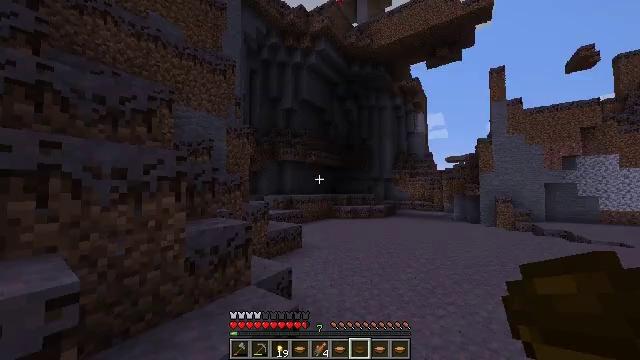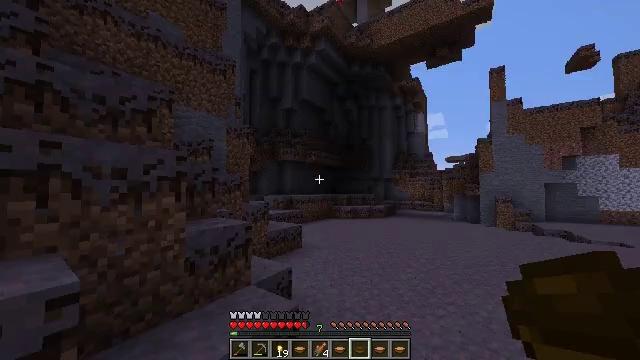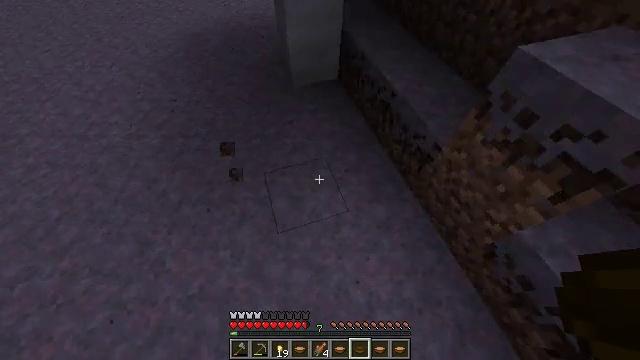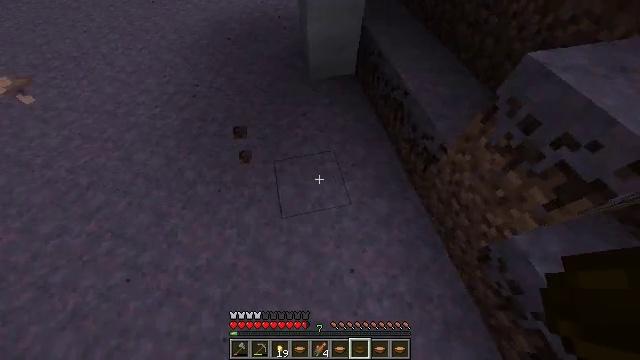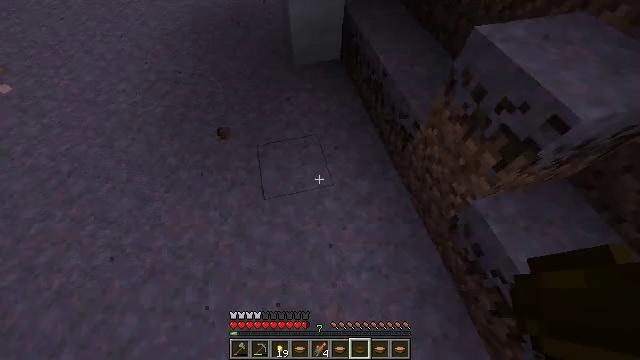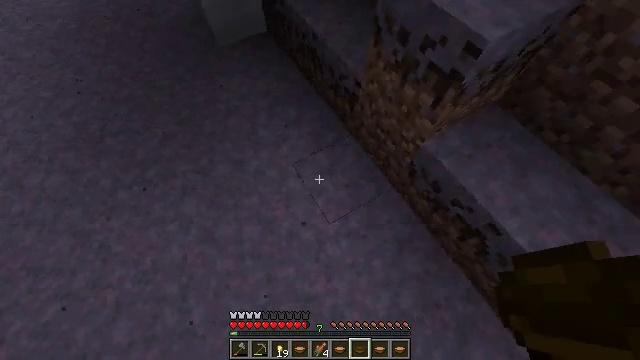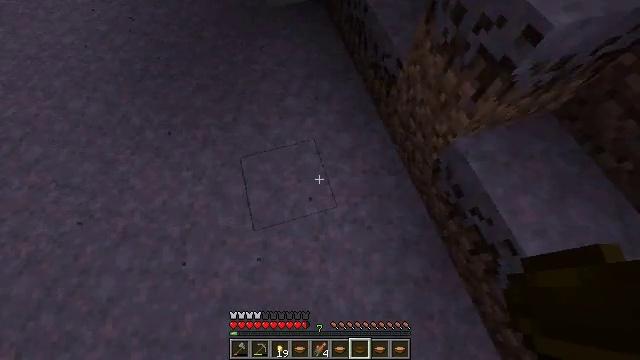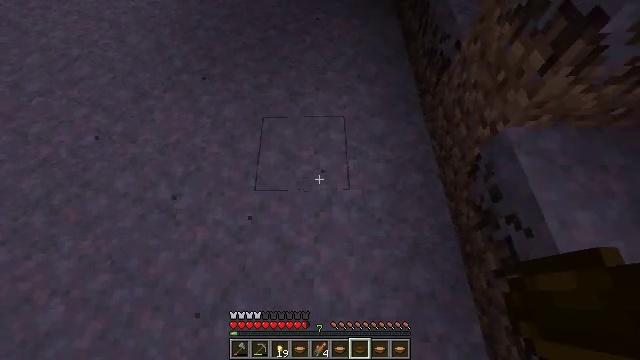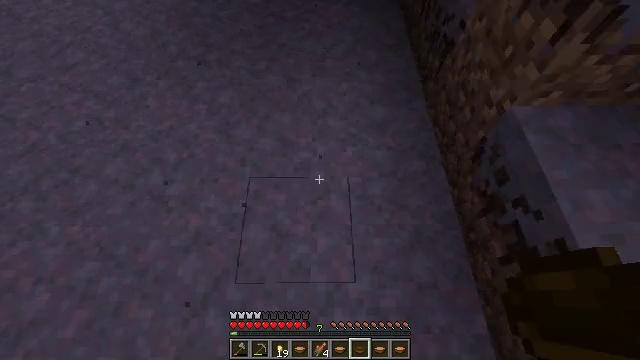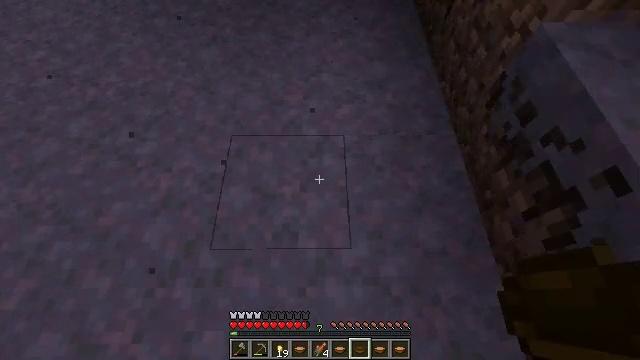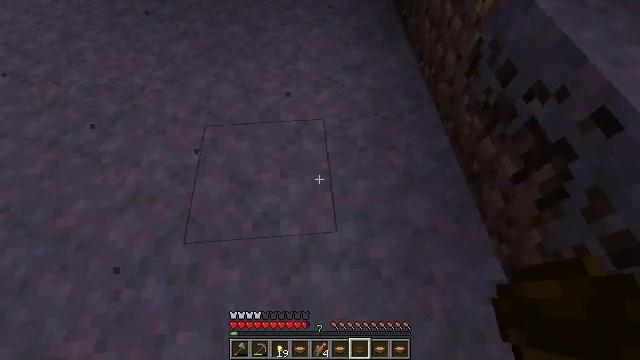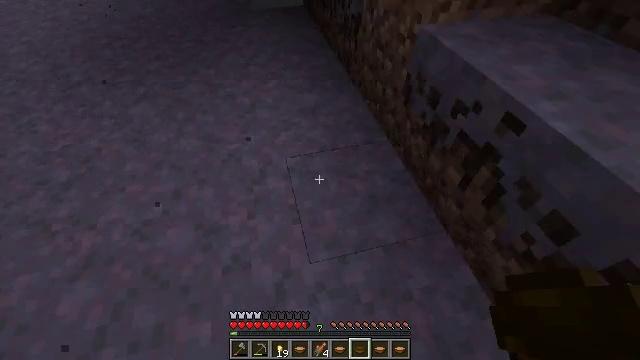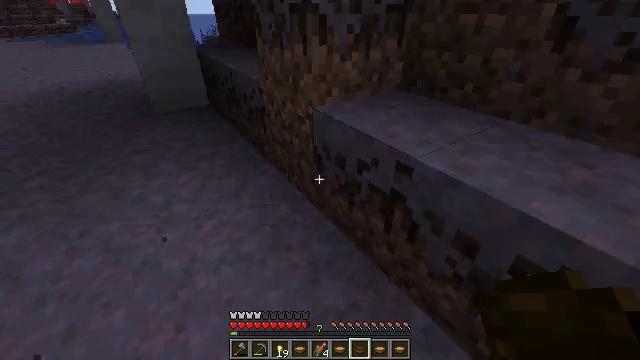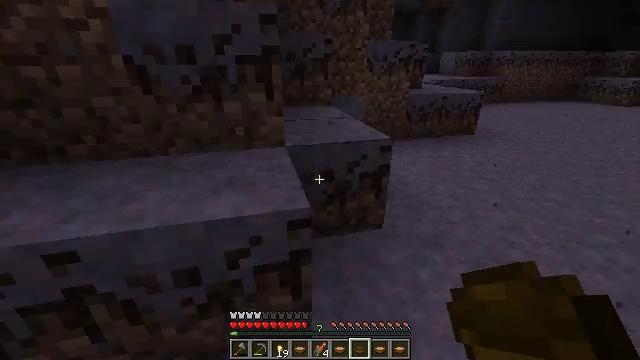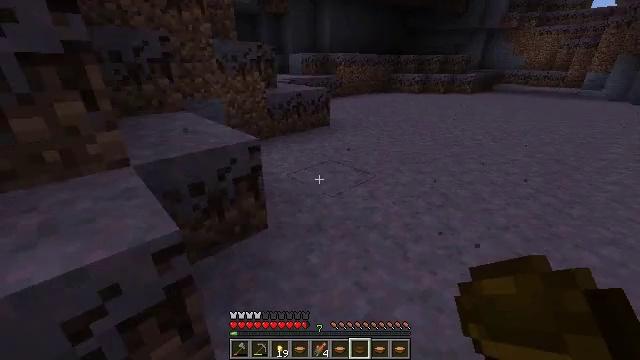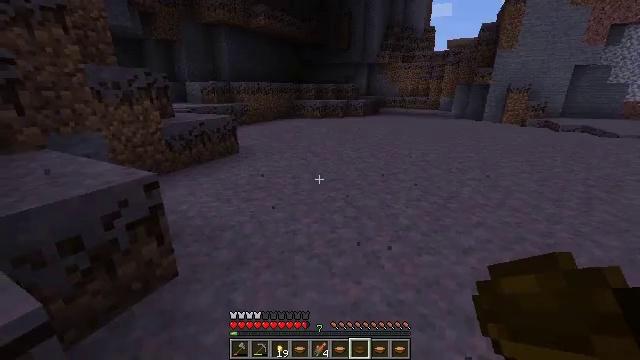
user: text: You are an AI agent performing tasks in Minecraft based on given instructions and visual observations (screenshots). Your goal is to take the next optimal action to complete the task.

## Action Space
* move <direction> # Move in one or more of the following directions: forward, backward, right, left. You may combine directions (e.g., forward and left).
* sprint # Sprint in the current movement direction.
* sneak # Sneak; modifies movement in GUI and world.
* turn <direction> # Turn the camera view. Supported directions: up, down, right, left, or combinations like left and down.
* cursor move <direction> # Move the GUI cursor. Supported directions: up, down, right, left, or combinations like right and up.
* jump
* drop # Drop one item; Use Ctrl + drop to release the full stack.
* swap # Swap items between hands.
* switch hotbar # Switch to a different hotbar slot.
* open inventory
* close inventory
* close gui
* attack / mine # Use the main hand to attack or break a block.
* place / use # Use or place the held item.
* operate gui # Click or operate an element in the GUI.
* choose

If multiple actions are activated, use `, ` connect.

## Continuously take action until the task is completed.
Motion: motion action
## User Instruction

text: Break the mycelium block.
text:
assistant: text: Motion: move forward, sprint, jump
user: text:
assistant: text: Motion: move forward, sprint, turn left and down, jump
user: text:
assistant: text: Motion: turn left and down
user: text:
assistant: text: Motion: turn right
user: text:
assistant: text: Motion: turn right and down
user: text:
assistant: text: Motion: turn left and down
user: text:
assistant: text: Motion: turn left and up
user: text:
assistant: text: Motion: no_op
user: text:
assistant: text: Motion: no_op
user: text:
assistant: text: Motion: turn right and up
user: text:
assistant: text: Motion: turn right and up
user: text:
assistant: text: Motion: turn right and up
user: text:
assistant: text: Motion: turn right and up
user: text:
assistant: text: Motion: turn right
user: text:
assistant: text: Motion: turn right and up
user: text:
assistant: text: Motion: move forward
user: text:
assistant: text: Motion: move forward
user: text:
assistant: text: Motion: move forward
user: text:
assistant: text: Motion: move forward, sprint, turn right and up
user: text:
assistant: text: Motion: move forward, sprint, turn right and up
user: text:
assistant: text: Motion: move forward, sprint, turn right and up
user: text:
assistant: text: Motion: move forward, sprint
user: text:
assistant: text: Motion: move forward, sprint
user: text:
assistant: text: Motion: move forward, sprint, jump
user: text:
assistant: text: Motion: move forward, sprint, jump
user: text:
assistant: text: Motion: move forward, sprint, jump
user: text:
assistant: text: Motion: move forward, sprint, jump
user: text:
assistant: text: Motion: move forward, sprint, jump
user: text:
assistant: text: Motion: move forward, sprint, turn left and down, jump
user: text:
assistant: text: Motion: move forward, sprint, turn left and down, jump